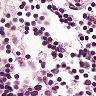
Metastatic tissue present: no